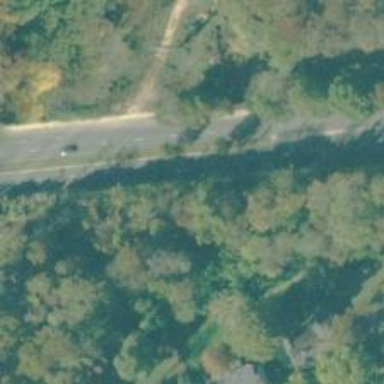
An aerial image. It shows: Cycleway.